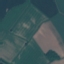
Label: AnnualCrop